Interaction volume radius: 5 \u00c5
Interaction volume height: 10 \u00c5
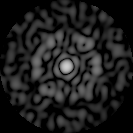
Disorder parameter: 0.8516